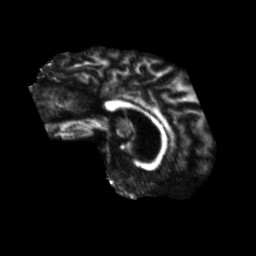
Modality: FA
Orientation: sagittal
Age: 55
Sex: male
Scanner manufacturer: siemens
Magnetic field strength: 3 T
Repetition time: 5.47 s
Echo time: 0.0854 s